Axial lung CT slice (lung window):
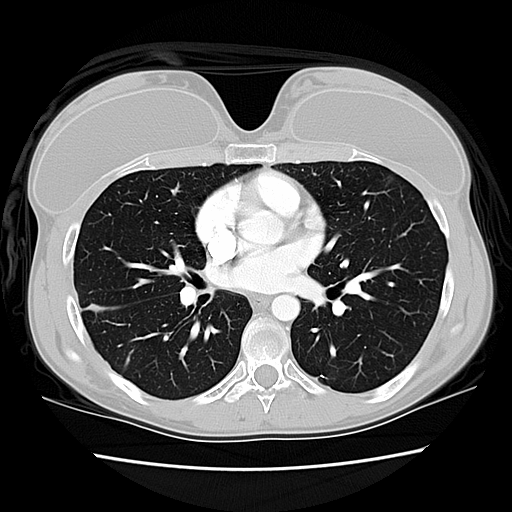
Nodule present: no